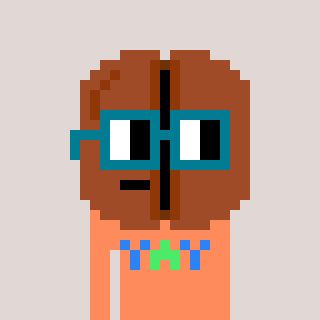
a pixel art character with square dark green glasses, a coffeebean-shaped head and a peachy-colored body on a warm background